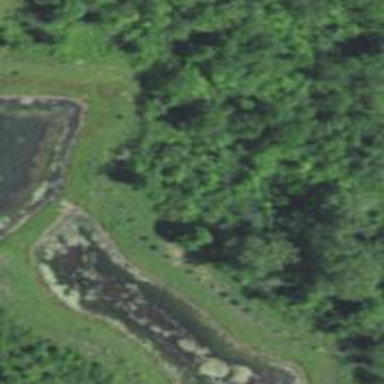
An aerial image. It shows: Pond surrounded by basin.